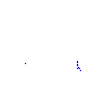
Particle: proton